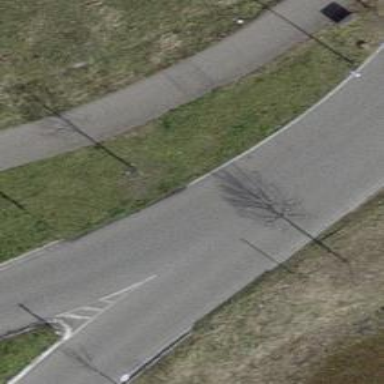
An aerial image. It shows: Residential road with asphalt surface.